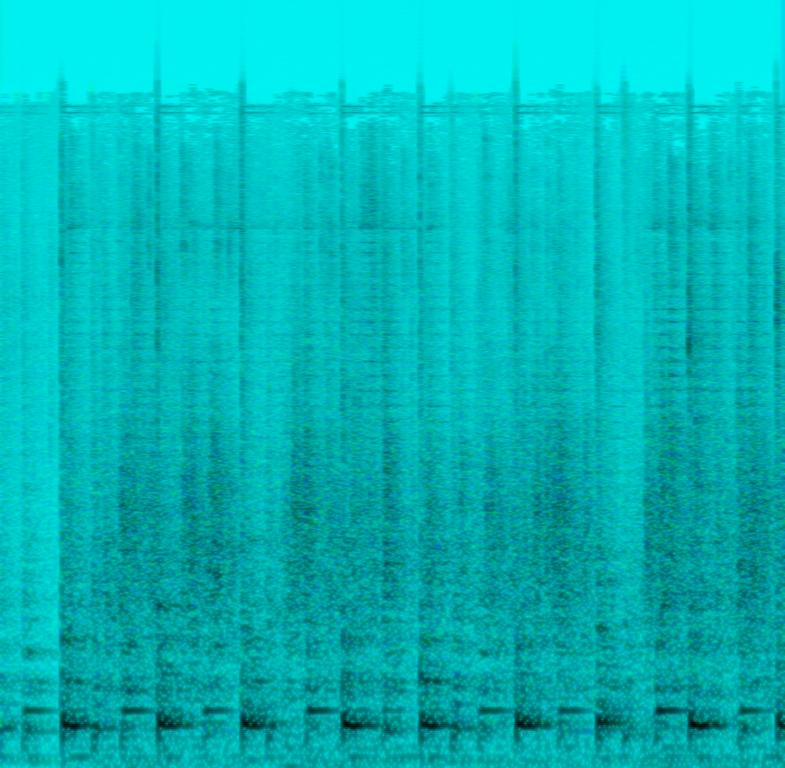
The song is an instrumental. The song is medium tempo with an improvised percussion instrument playing steady rhythm and rattling sounds. The song has a very basic percussion rhythm. The audio quality is poor.